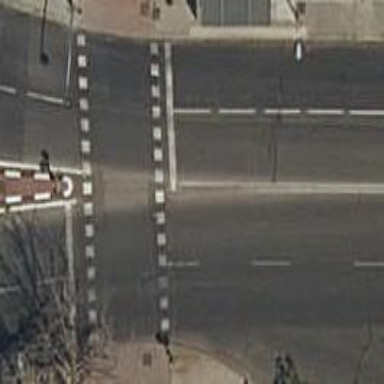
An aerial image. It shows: Traffic signals at road crossing.